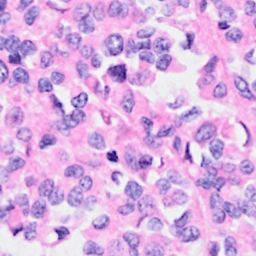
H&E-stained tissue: Breast